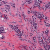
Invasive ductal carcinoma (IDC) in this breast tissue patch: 0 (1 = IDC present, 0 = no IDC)